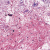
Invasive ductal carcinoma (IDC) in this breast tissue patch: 0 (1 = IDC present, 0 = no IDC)